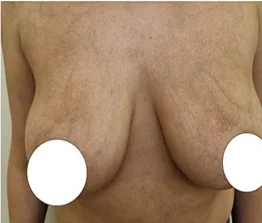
Phenotypic characteristics of the proband's mother M (A-C) Areas of irregular pigmentation in M.
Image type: medical_photograph (other_medical_photograph)